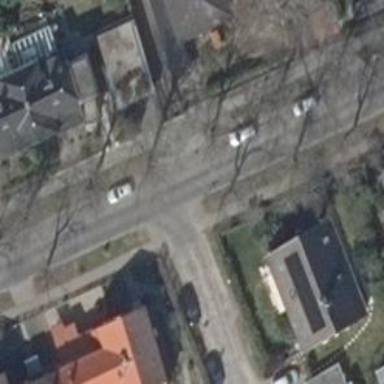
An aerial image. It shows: Residential road.